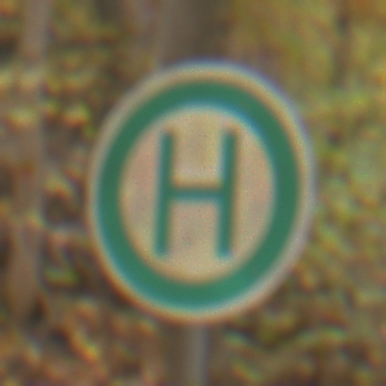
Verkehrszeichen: Haltestelle
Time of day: MorningAfternoon
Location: Outdoor (Nature)
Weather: Overcast
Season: Autumn
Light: Natural